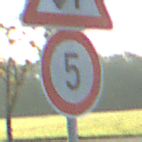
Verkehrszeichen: Geschwindigkeit5
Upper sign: Gegenverkehr
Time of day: MorningAfternoon
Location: Outdoor (Nature)
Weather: Clear
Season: NotSpecified
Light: Natural